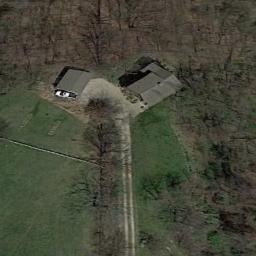
Label: residential